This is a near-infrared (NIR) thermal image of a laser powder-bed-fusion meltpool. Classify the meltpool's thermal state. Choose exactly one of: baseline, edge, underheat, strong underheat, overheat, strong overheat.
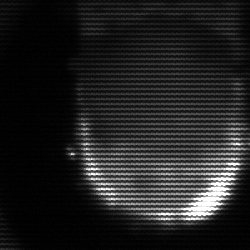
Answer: baseline